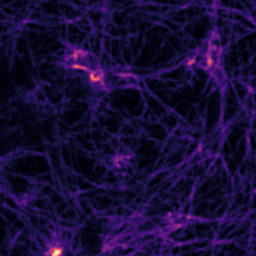
Label: Super-resolution F-actin image